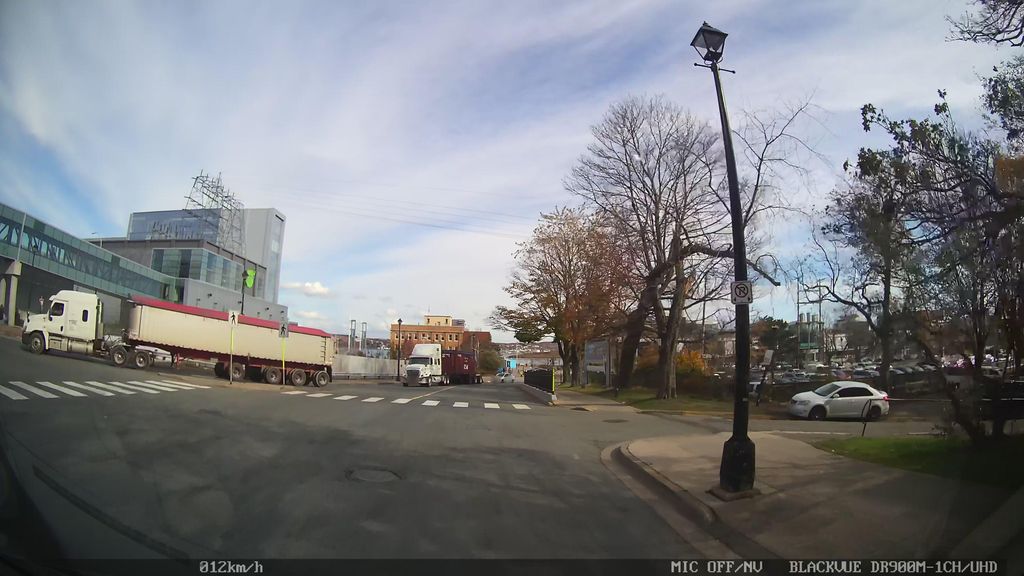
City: halifax